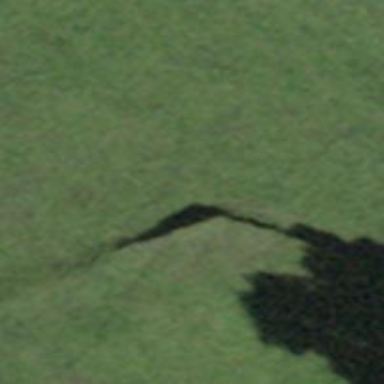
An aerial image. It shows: Retaining wall.